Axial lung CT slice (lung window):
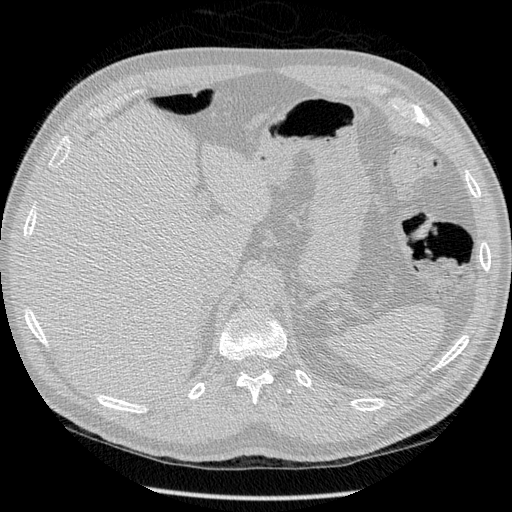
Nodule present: no